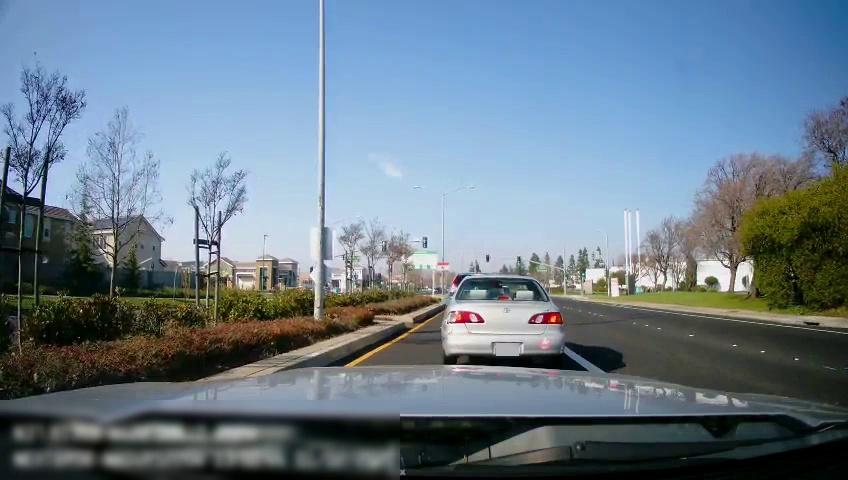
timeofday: Day
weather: Sunny
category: Drivable Space
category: Vehicles | SUV
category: Vehicles | Car
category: Lanes | Current Lane
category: Lanes | Alternate Lane
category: Lanes | Current Lane
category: Lanes | Current Lane
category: Traffic | Lights
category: Traffic | Lights